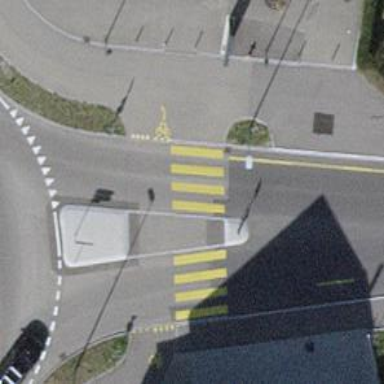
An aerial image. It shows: Uncontrolled zebra crossing with asphalt surface. It includes crossing island.